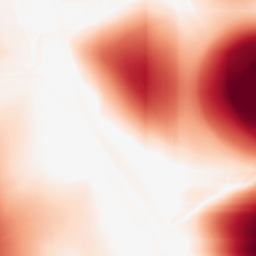
Category: morphological
Decomposition family: rolling_ball
Decomposition parameters: radius: 100
Upsampling method: bicubic_16x
Upsampling parameters: scale: 16
Upsampling scale: 16